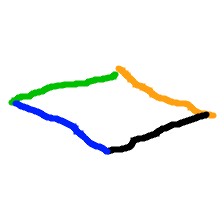
Shape: rhombus